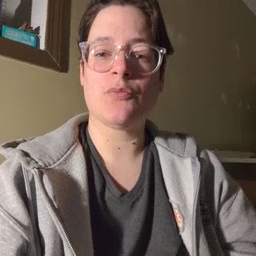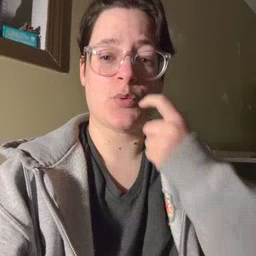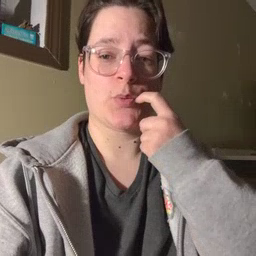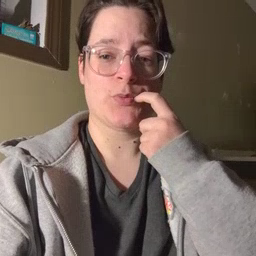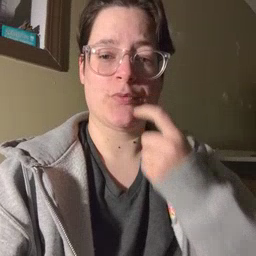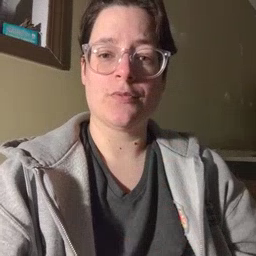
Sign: tooth